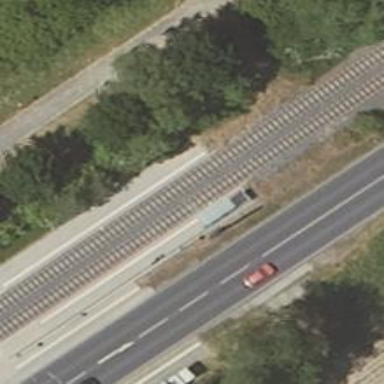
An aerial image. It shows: Tram stop with shelter.